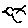
Label: bird